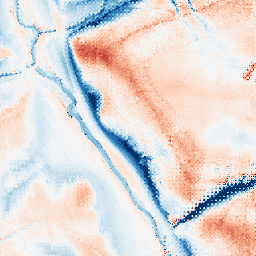
Category: trend_removal
Decomposition family: local_polynomial
Decomposition parameters: window_size: 51
degree: 2
Upsampling method: regularized
Upsampling parameters: scale: 2
lambda_reg: 0.1
Upsampling scale: 2